Field crop: tomato
Growth stage: 1
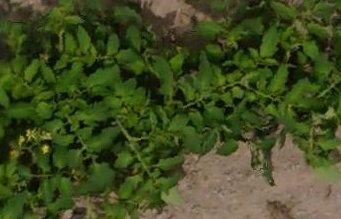
Species: tomato